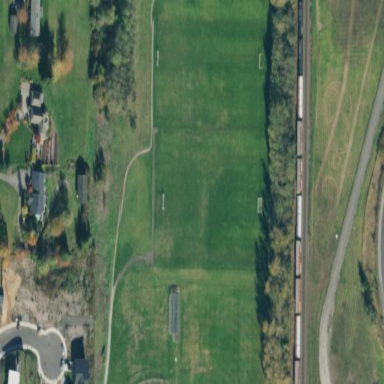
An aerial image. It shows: Soccer/football pitch designated for leisure land use.